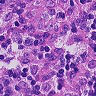
Metastatic tissue present: no